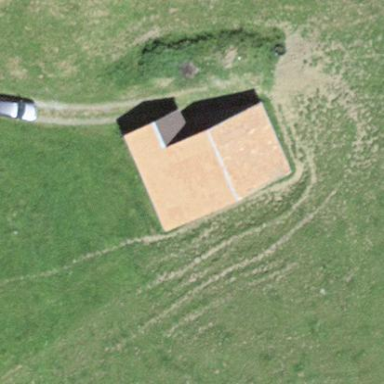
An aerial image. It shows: Farm auxiliary building.